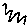
Label: zigzag